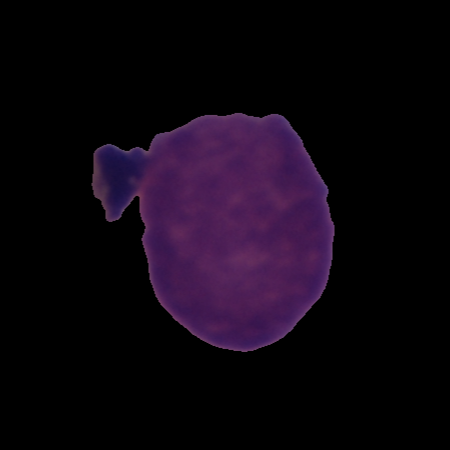
Label: cancer